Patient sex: M
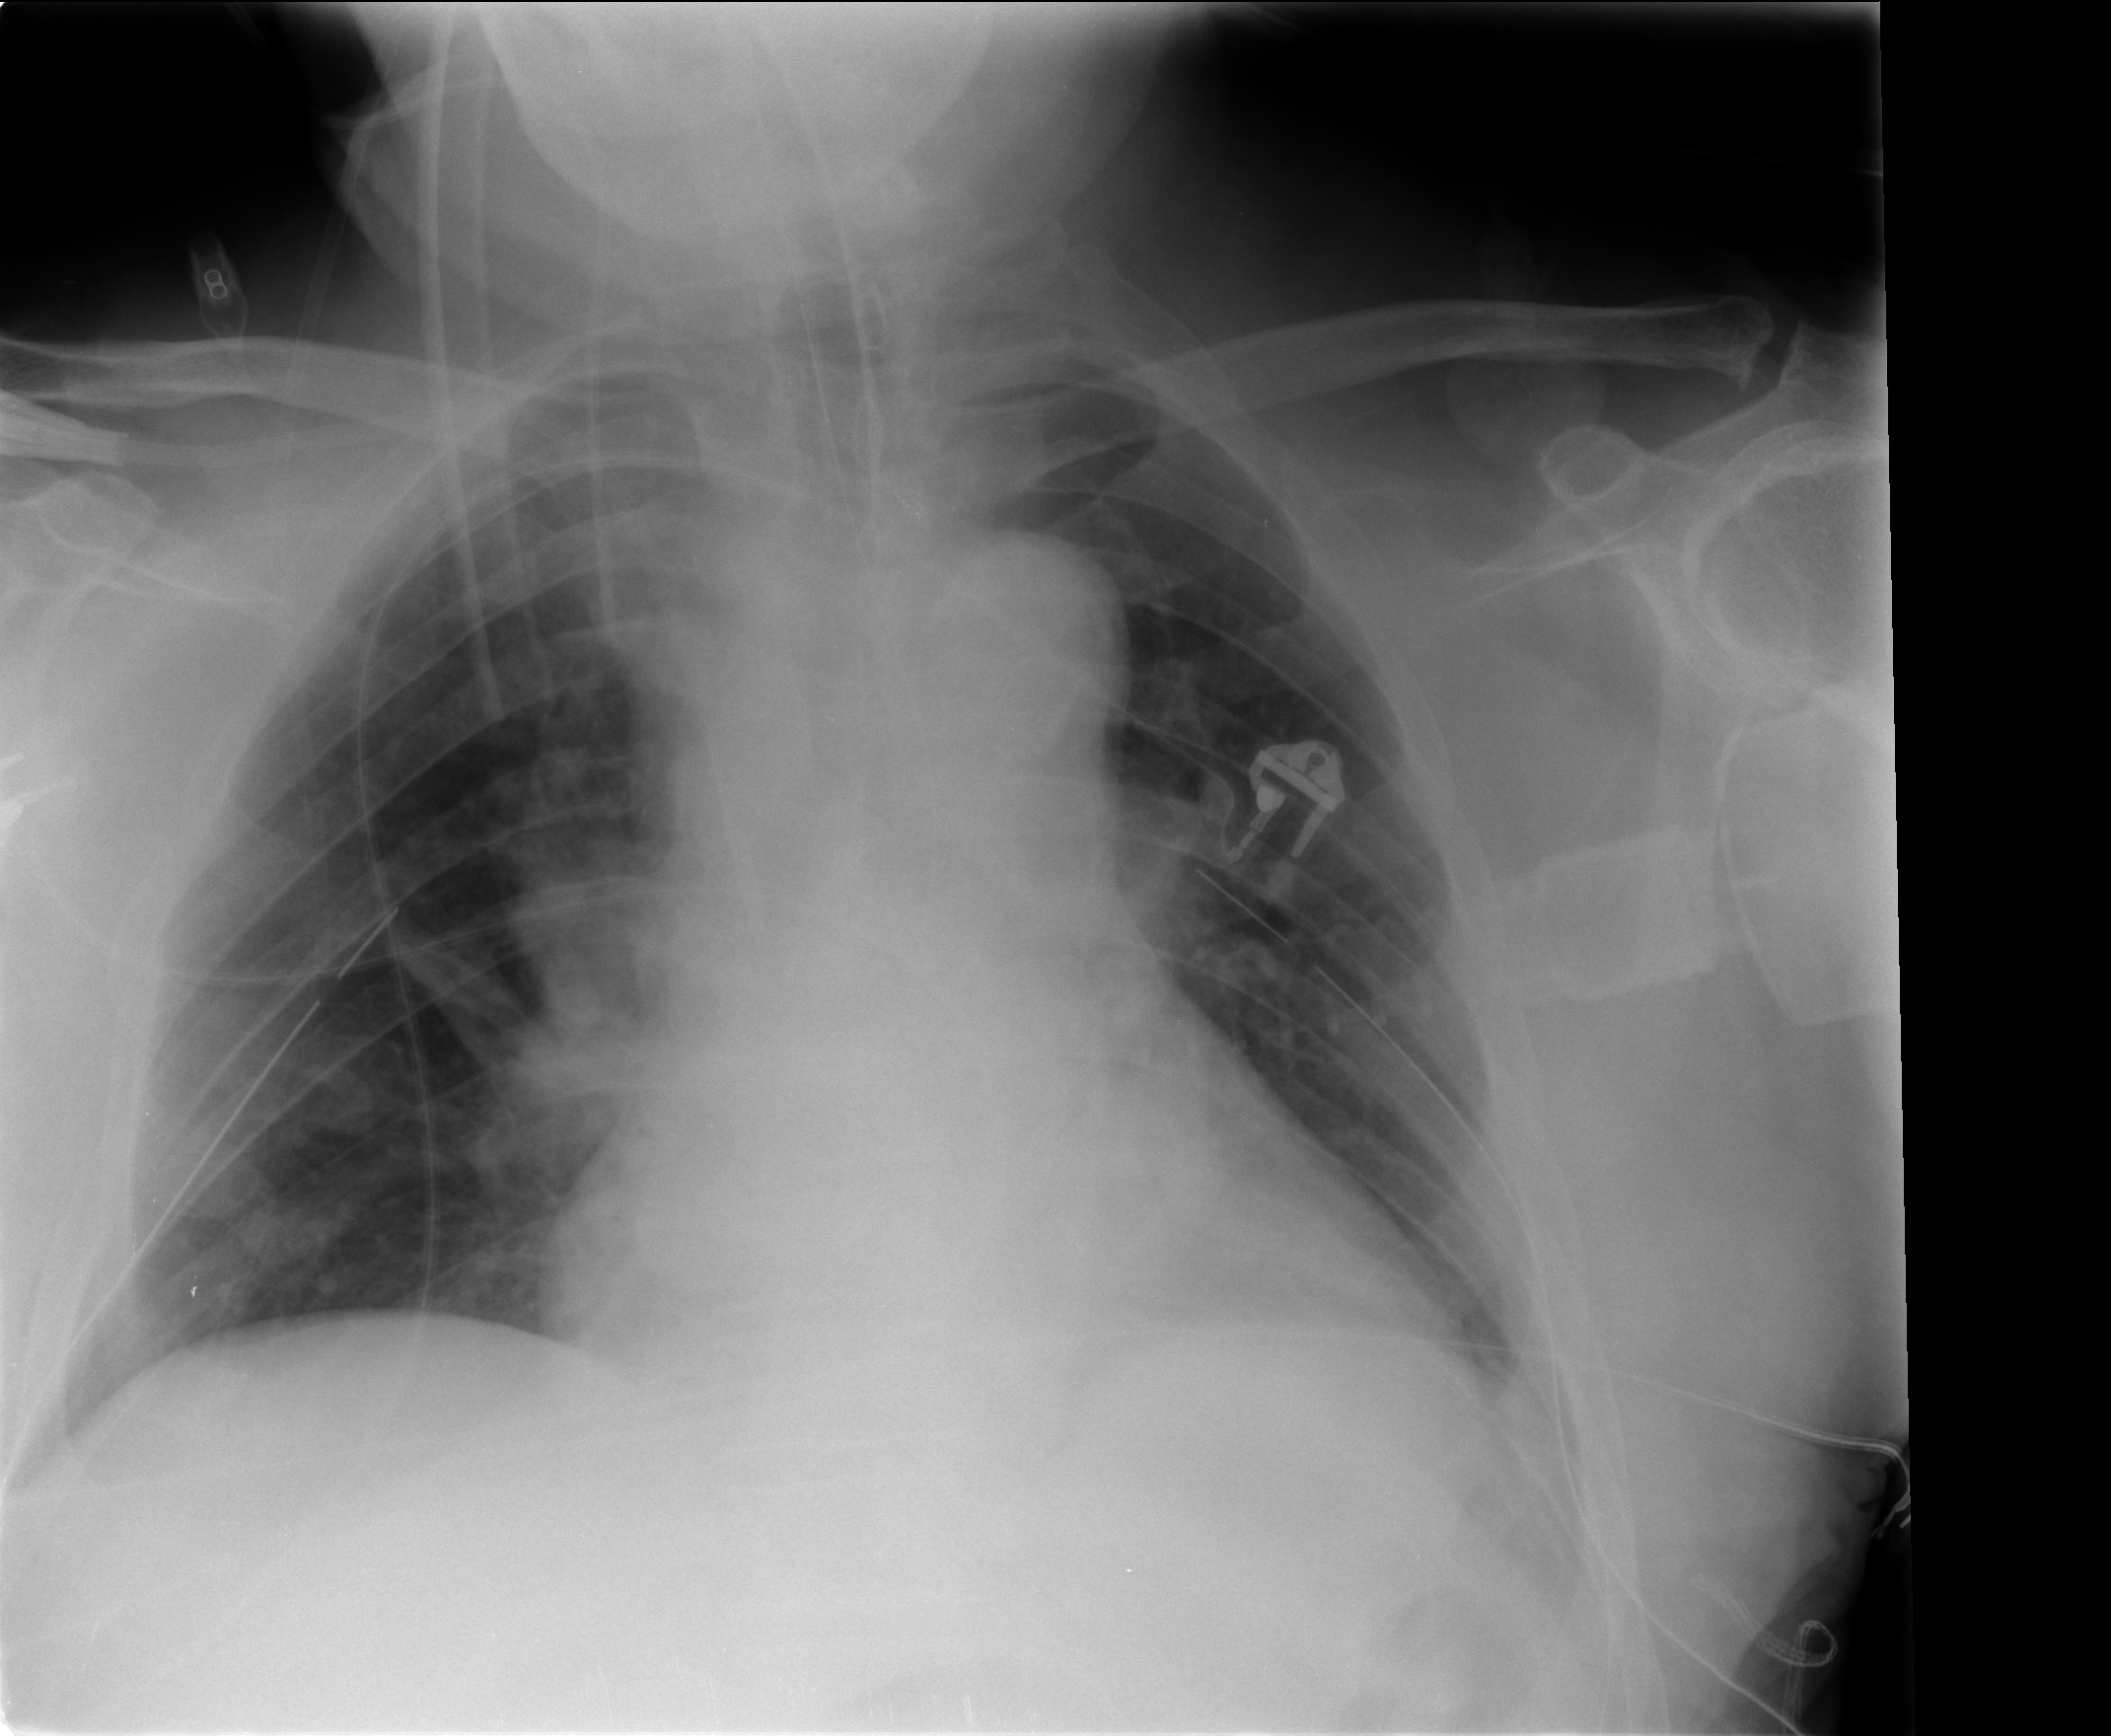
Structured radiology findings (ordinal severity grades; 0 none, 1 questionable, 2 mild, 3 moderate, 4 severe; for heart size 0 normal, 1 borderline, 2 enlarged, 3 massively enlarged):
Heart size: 2
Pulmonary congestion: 0
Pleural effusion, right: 0
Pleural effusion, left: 1
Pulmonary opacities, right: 0
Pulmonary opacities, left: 0
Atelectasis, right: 2
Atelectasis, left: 2